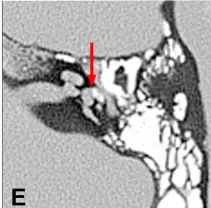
High resolution temporal bone CT images of the normal and abnormal stapes footplate as well as intraoperative images of the hypermobile stapes footplate.
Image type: radiology (ct)